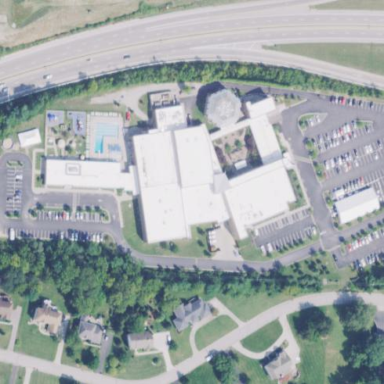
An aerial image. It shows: Public building used as community center.